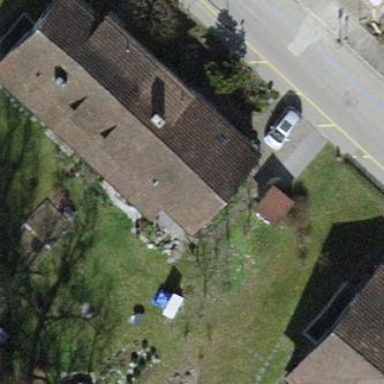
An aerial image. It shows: House with tile roof.